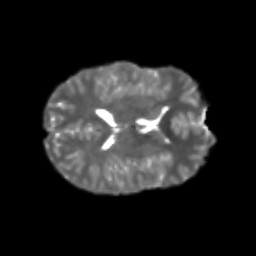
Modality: T2w
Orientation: axial
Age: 23
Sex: female
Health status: healthy
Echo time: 0.074 s